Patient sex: M
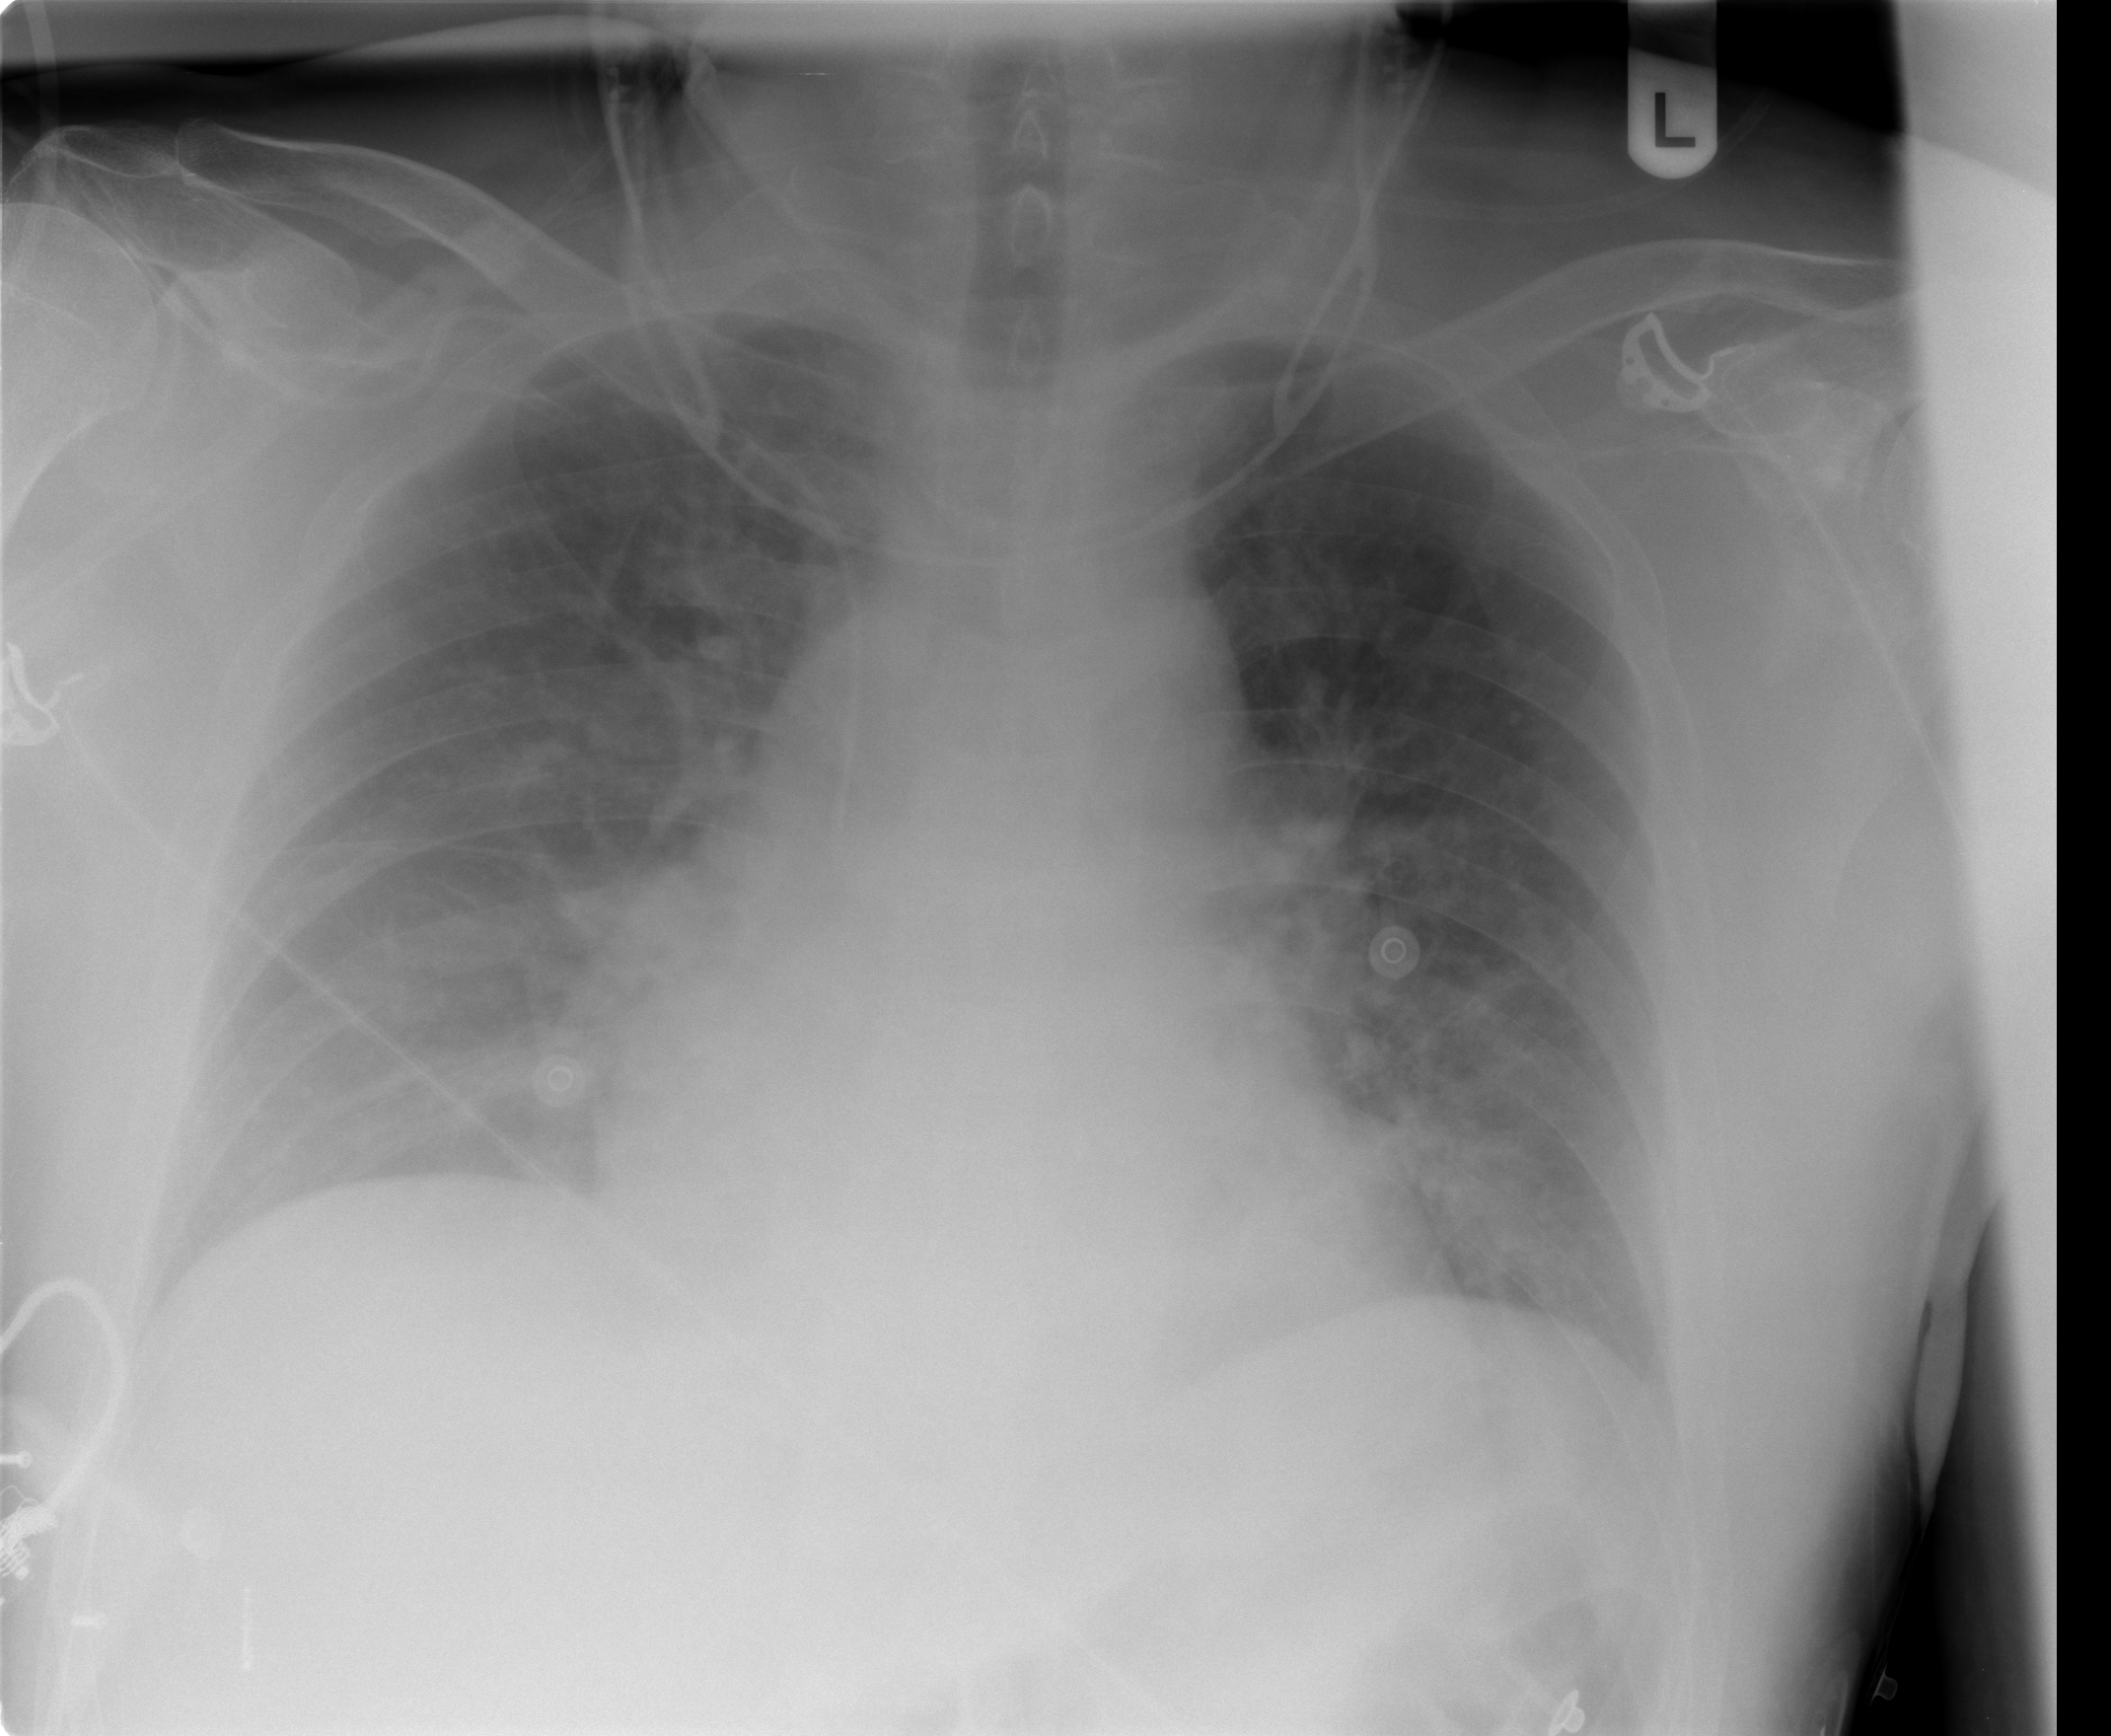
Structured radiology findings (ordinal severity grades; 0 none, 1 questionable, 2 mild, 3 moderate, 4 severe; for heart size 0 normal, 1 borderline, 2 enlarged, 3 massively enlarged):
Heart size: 0
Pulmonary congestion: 2
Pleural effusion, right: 1
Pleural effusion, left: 0
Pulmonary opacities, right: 0
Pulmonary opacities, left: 2
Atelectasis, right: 0
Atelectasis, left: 2